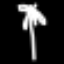
Label: palm tree